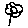
Label: flower